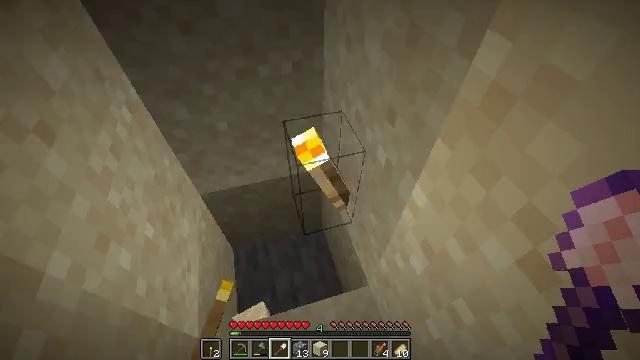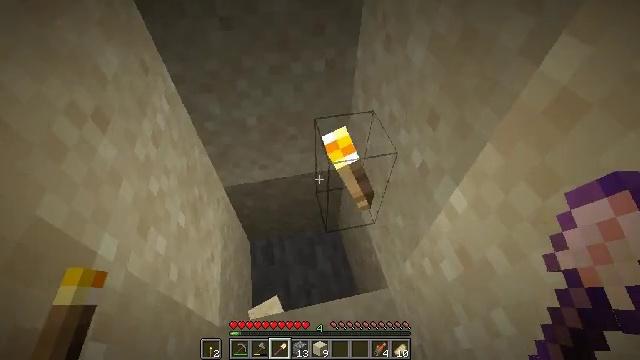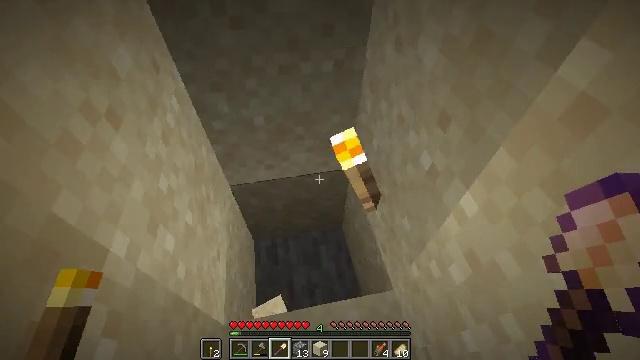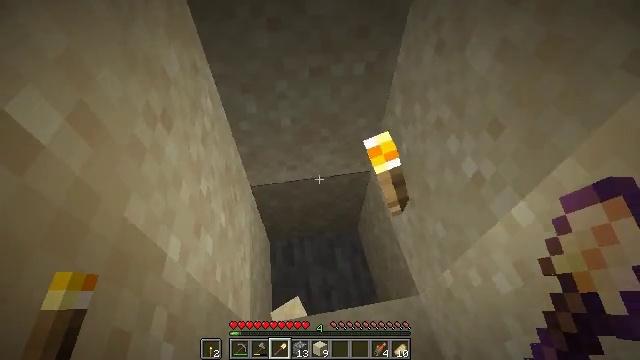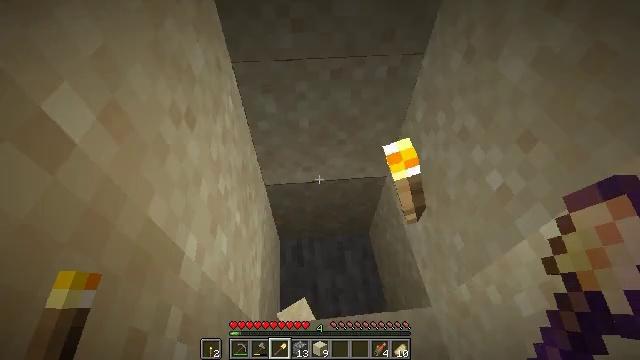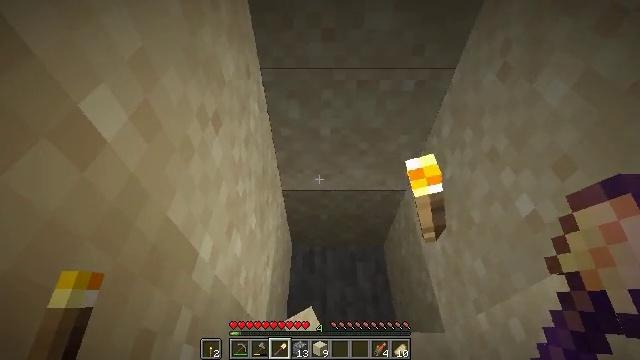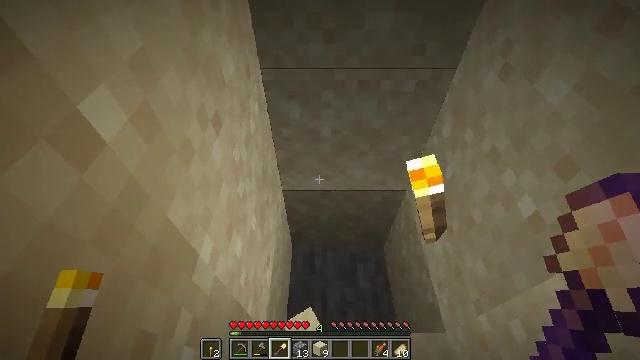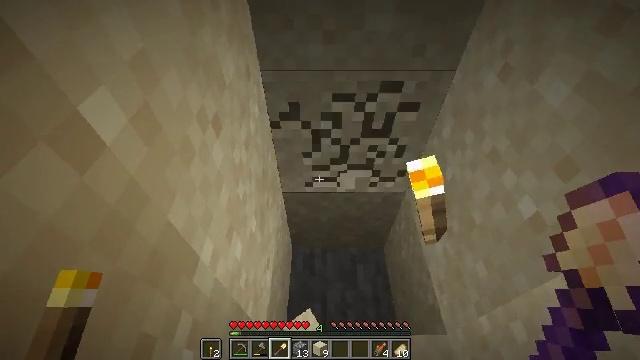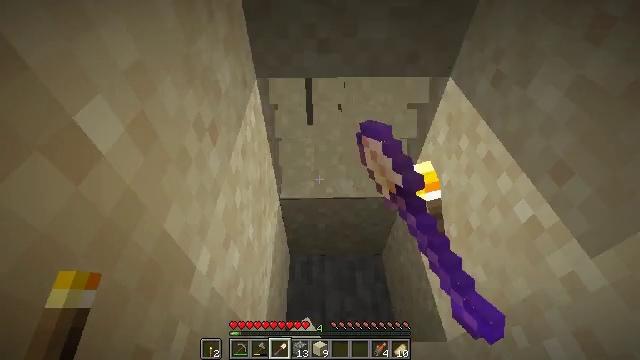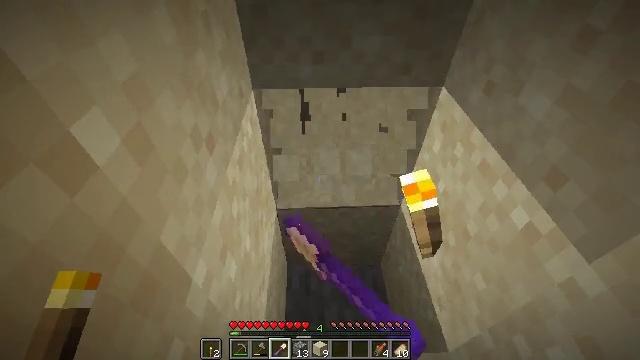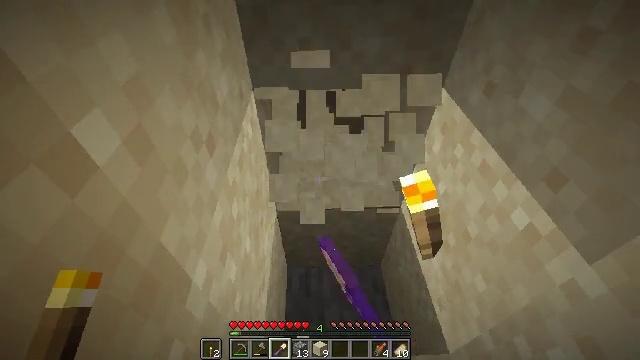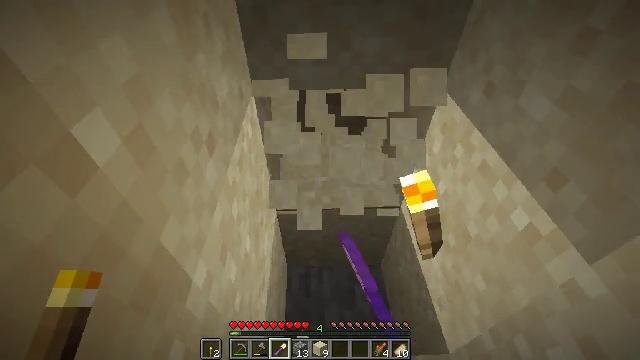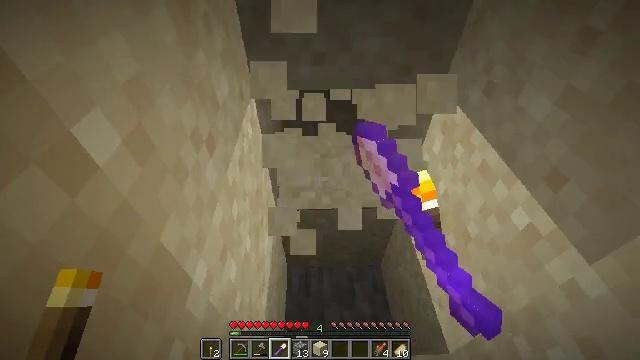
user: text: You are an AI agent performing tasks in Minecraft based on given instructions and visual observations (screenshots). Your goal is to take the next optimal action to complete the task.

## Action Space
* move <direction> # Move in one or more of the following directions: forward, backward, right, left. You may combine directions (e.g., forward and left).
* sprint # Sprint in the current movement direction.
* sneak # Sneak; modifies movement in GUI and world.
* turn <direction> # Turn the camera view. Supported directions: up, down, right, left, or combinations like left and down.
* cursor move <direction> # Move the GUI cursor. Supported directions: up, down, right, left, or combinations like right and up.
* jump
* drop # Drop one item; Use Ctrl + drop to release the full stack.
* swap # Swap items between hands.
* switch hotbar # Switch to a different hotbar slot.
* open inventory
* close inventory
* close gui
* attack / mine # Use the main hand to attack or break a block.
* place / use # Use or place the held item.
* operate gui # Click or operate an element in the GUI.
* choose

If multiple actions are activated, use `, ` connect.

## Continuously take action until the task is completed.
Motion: motion action
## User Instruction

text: Attack the ground to gather sand.
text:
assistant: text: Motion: move left, turn left
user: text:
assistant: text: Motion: move left, turn left
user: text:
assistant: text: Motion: move left, turn left
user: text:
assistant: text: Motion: turn left
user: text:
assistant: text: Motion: turn left and up
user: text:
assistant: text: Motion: no_op
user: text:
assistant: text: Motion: attack / mine
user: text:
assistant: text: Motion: turn right and up, attack / mine
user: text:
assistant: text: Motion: turn right and up, attack / mine
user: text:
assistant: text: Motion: attack / mine
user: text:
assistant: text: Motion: attack / mine
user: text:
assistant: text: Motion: attack / mine
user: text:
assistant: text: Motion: attack / mine